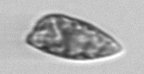
Label: Prorocentrum_dentatum